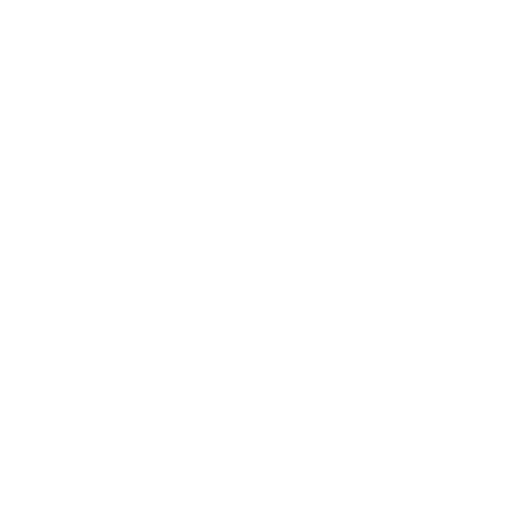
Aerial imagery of island in Alaska named Flat Island containing only unknown